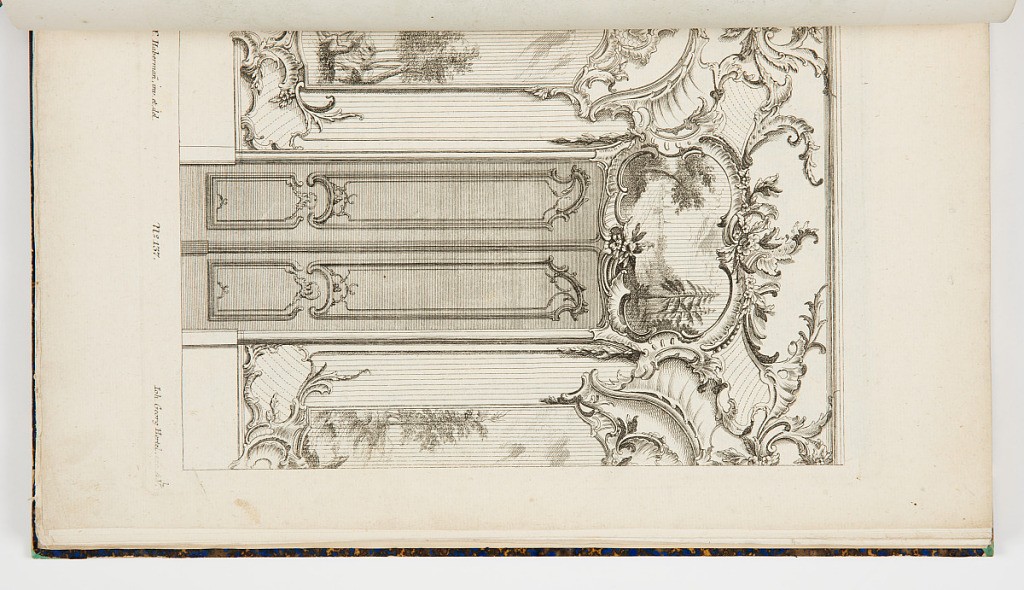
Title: Design for Doors with Surrounding Ornament
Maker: Franz Xaver Habermann, German, 1721 – 1796
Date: mid- 18th century
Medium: Etching and engraving on off white laid paper
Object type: Print
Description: Design for a set of tall double doors surrounded by carved or molded rocaille ornamentation of scrolls, rineaux, cartouches, and batwings. Above the doors is an overdoor painting featuring a landscape scene. The plate is signed and numbered.